Question: In my Cypress test,
I need to test a link which a .txt, .xlsx and a .zip file when clicked, but when I use "click()" to click the hyperlink, it starts a page load and expects a new action to happen as a result of clicking a link.

As an alternative to this I tried using the 'cy.downloadFile()' to download the files directly through the link but the link I am using is dynamically generated hence I am unable to use that as well. Hence I want to store the newly generated link in the variable and then use it in 'cy.downloadFile()' every time I run the test.
Are there any other ways to test a hyperlink or how to store the dynamically generated link every time the test is run?
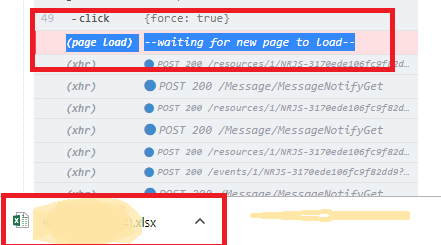
Answer: I found a way to store the link of the element I want to click. Since I am able to store the link, I am able to solve the requirement by using cy.downloadFile().
'''
cy.get('@selector', {timeout: 15000}).then(($input) => {
cy.downloadFile($input.attr('href'),'cypress/downloads','filename.csv')
});
'''